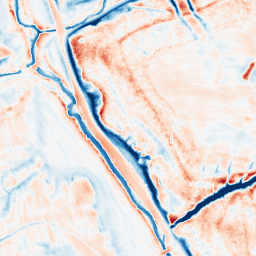
Category: trend_removal
Decomposition family: local_polynomial
Decomposition parameters: window_size: 21
degree: 3
Upsampling method: sinc_blackman
Upsampling parameters: scale: 2
kernel_size: 8
Upsampling scale: 2